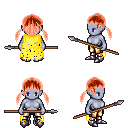
a pixel art fantasy rpg character, female body template, dark elf, purple skin, yellow tattered cape, gold greaves, red twin-tailed hairstyle, metal boots, spear, four views (front, back, left, right), 2x2 character sprite sheet, small pixel art, hard edges, no anti-aliasing